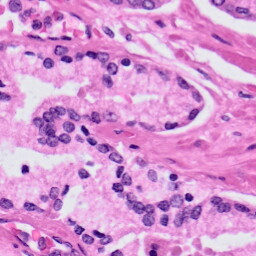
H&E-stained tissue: Prostate